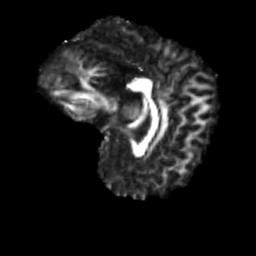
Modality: FA
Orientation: sagittal
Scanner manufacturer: siemens
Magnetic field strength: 3 T
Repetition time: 4 s
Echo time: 0.0594 s